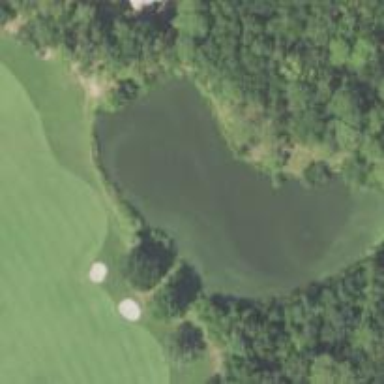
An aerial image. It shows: Water hazard in golf course. The hazard is natural water feature.